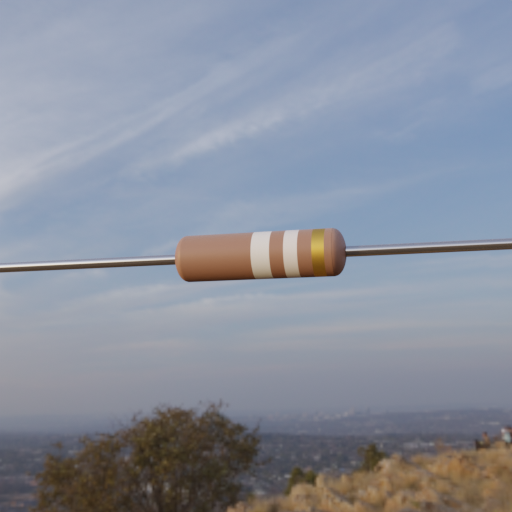
Resistor colour bands (in order): white, white, gold